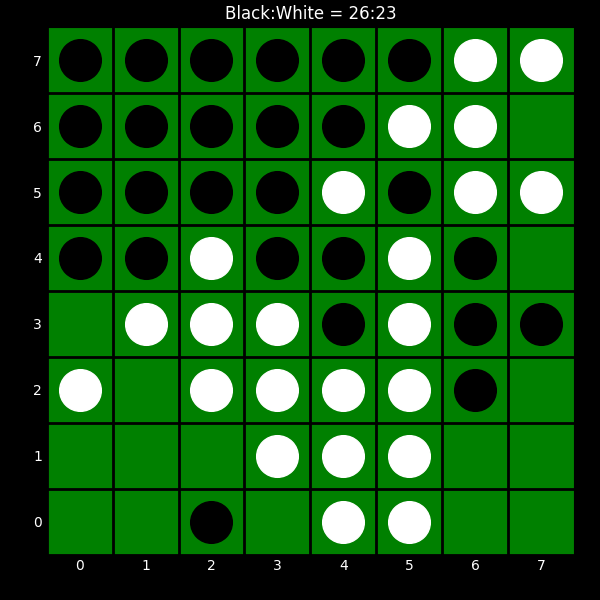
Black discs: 26
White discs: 23